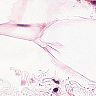
Metastatic tissue present: no